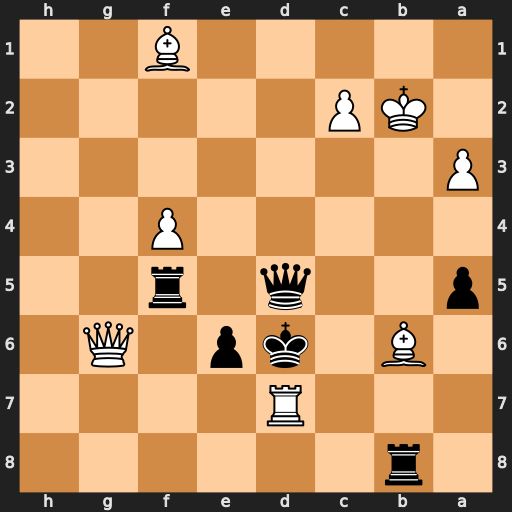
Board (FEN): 1r6/3R4/1B1kp1Q1/p2q1r2/5P2/P7/1KP5/5B2
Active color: b
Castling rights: -
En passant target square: -
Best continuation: Kxd7 Qg7+ Ke8 Qg8+ Rf8